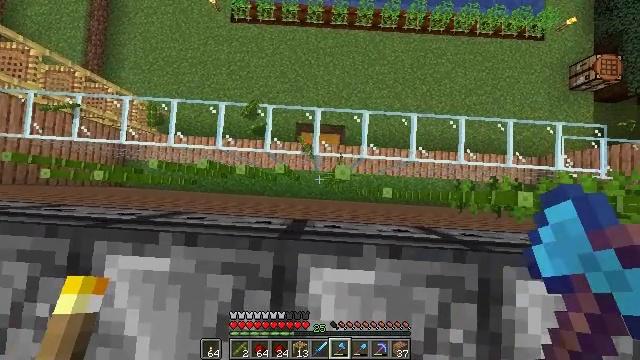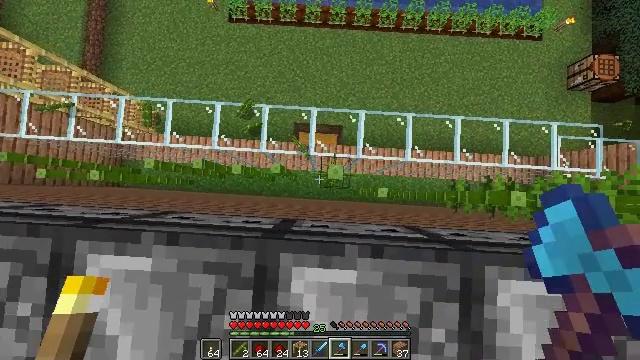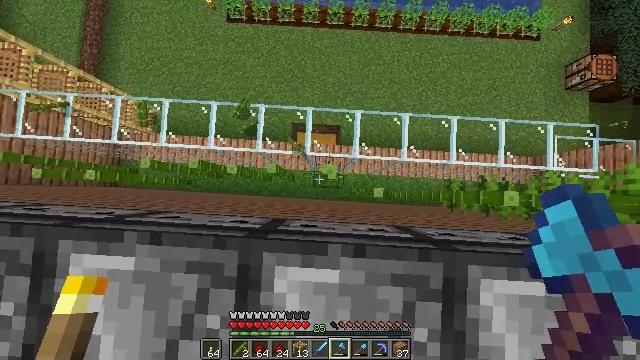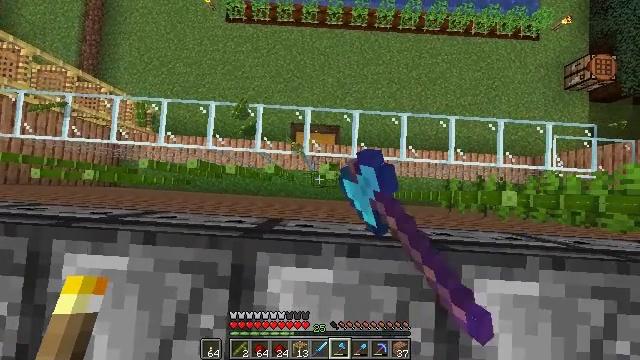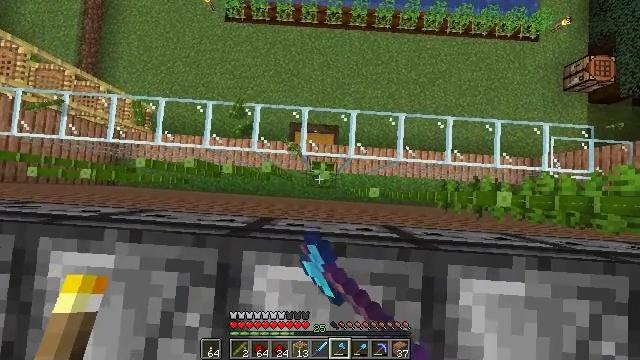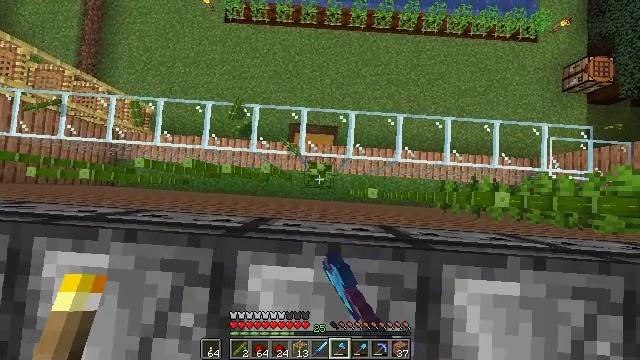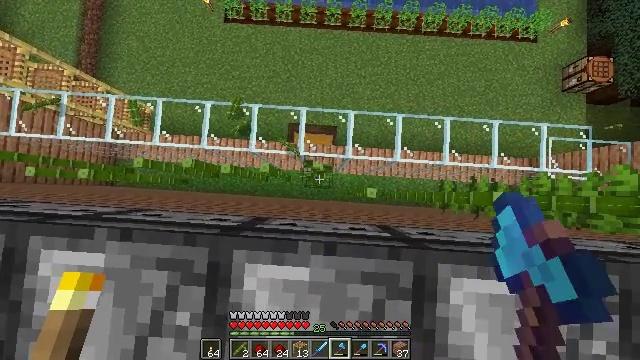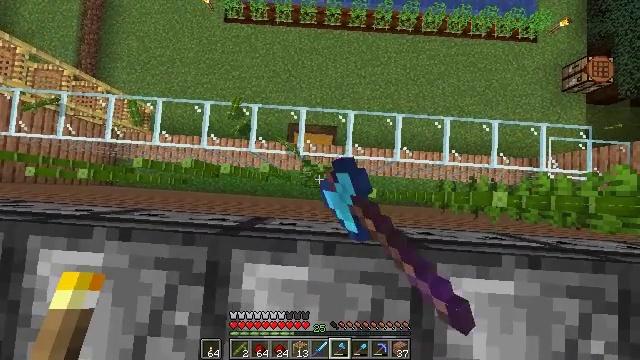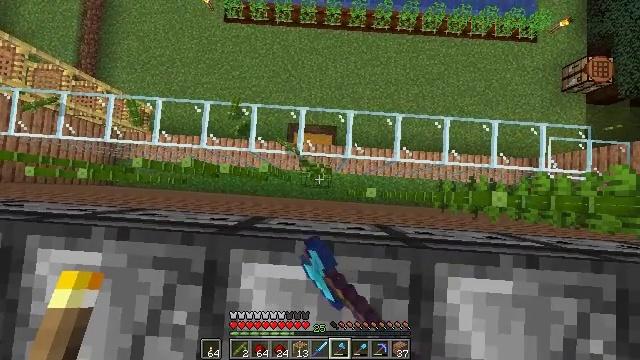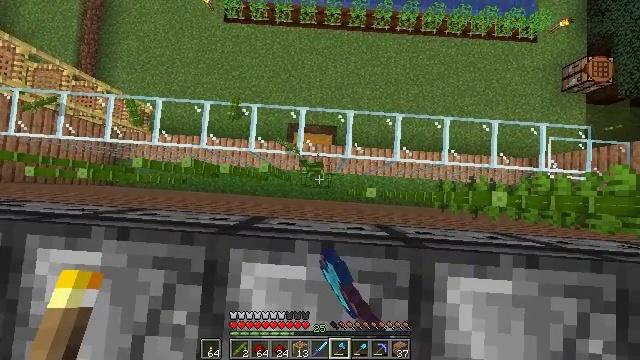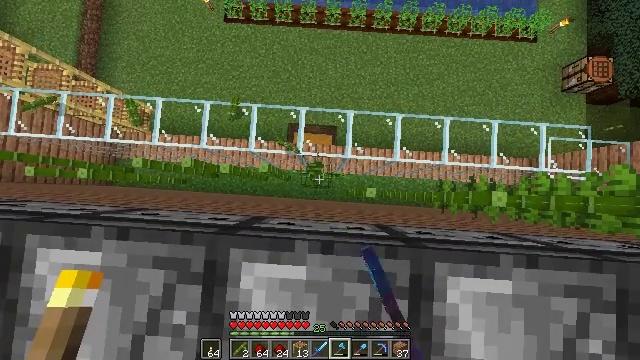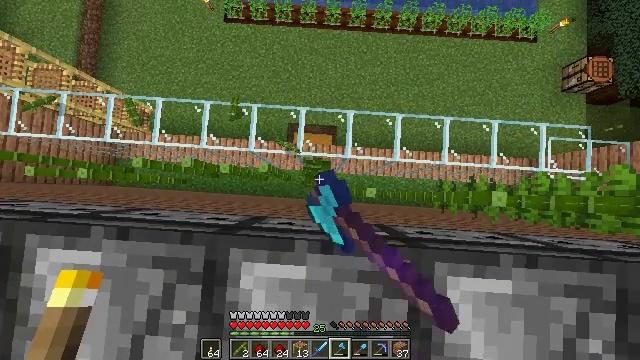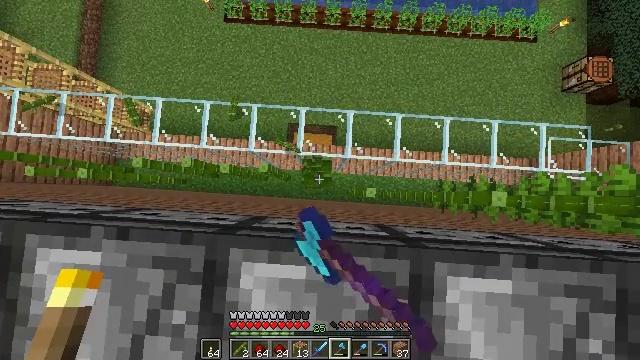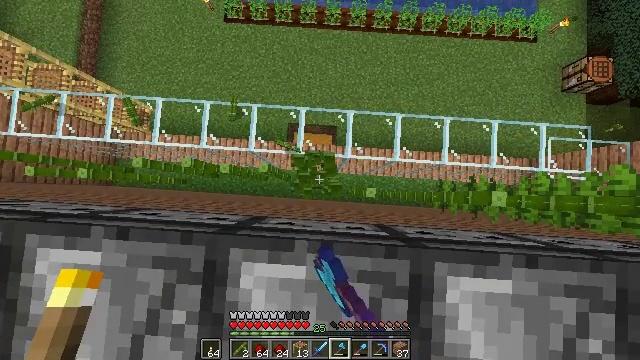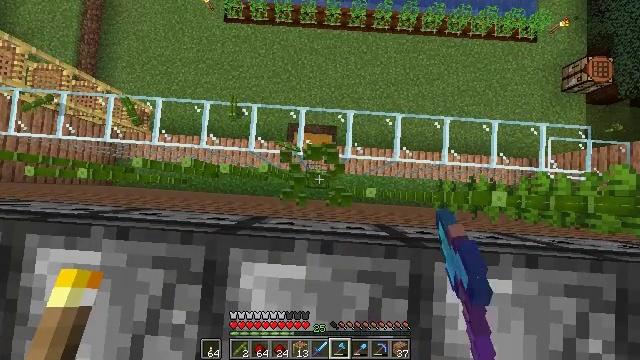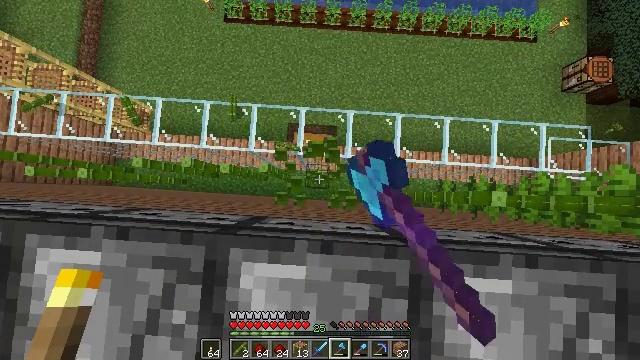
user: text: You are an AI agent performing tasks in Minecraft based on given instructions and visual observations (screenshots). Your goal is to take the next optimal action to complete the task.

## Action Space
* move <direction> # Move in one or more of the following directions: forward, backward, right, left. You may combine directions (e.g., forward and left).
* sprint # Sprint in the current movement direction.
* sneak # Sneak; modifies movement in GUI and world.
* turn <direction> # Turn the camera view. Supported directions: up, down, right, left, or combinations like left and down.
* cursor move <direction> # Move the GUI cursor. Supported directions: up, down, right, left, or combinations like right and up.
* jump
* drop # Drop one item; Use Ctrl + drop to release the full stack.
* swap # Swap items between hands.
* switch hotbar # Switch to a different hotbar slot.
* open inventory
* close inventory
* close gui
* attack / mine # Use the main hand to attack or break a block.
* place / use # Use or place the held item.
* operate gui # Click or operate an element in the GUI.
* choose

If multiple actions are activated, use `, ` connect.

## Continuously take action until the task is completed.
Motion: motion action
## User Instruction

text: Break the bamboo stalk.
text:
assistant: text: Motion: move right, sneak, attack / mine
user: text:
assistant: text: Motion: move right, sneak, attack / mine
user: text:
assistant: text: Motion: move right, sneak, attack / mine
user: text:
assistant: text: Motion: sneak, attack / mine
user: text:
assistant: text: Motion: sneak, attack / mine
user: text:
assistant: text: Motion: sneak, attack / mine
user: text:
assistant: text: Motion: sneak, attack / mine
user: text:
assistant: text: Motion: sneak, attack / mine
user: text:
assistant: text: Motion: sneak, attack / mine
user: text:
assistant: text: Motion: sneak, attack / mine
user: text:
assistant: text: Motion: sneak, attack / mine
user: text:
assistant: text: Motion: sneak, attack / mine
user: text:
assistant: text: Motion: sneak, attack / mine
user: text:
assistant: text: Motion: sneak, attack / mine
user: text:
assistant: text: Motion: sneak, attack / mine
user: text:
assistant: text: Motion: sneak, attack / mine
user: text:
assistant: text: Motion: sneak, attack / mine
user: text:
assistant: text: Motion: sneak, attack / mine
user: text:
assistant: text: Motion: sneak, attack / mine
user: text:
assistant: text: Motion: sneak, attack / mine
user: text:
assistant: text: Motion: sneak, attack / mine
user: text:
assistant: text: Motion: sneak, attack / mine
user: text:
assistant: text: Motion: sneak, attack / mine
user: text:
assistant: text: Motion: sneak, attack / mine
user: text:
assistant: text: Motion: sneak, attack / mine
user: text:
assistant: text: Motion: sneak, attack / mine
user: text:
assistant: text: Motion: sneak, attack / mine
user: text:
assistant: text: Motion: sneak, attack / mine
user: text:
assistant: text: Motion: sneak, attack / mine
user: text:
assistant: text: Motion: sneak, attack / mine